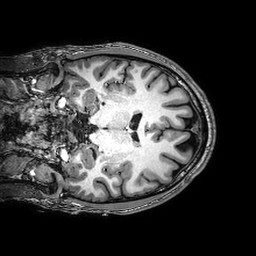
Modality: T1w
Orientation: coronal
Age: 30
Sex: male
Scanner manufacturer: philips
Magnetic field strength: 3 T
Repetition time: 0.008453 s
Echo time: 0.00392 s